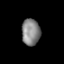
Tissue: lung
Cell type: Others
Senescence score: 0.6063
Nuclear area (px): 474
Mean DAPI intensity: 133.633